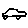
Label: car